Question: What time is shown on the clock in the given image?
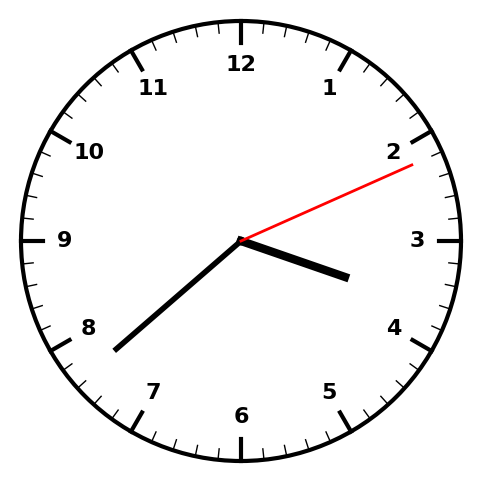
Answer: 03:38:11